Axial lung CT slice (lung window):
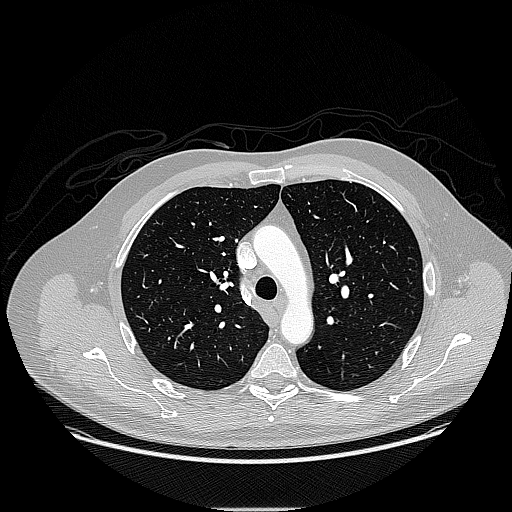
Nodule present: no